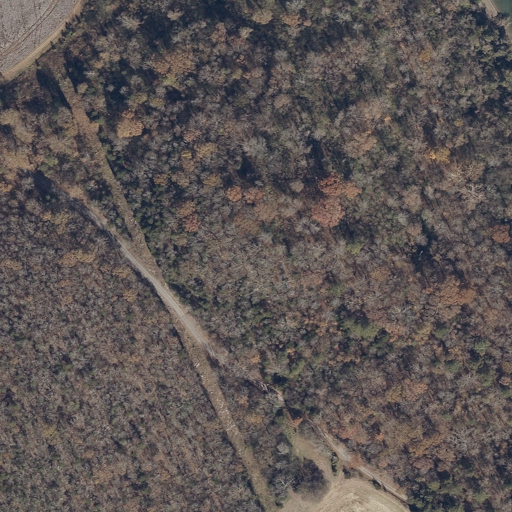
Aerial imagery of ridge(s) in Alabama named Rocky Ridge containing deciduous forest, mixed forest, open development, pasture, cultivated crops, open water, grassland, evergreen forest, and low intensity development